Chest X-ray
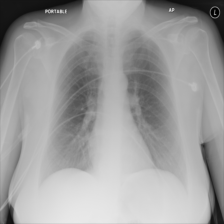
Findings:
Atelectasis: negative
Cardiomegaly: negative
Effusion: negative
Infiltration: negative
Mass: negative
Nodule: negative
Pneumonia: negative
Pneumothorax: negative
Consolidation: negative
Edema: negative
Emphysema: negative
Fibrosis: negative
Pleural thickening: negative
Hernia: negative